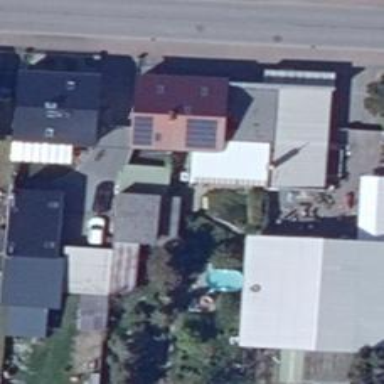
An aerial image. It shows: Solar photovoltaic panel generator producing electricity in small installation.